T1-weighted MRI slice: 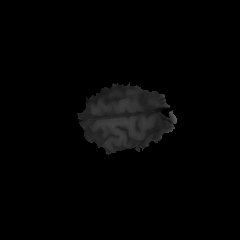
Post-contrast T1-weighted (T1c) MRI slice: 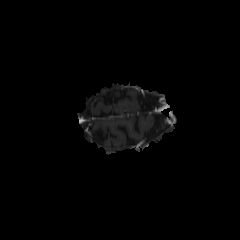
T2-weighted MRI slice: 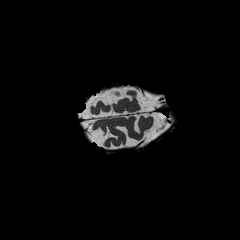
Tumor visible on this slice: no